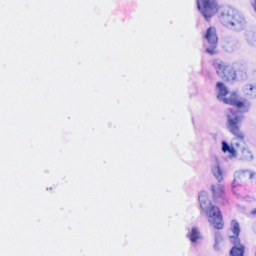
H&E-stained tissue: Breast